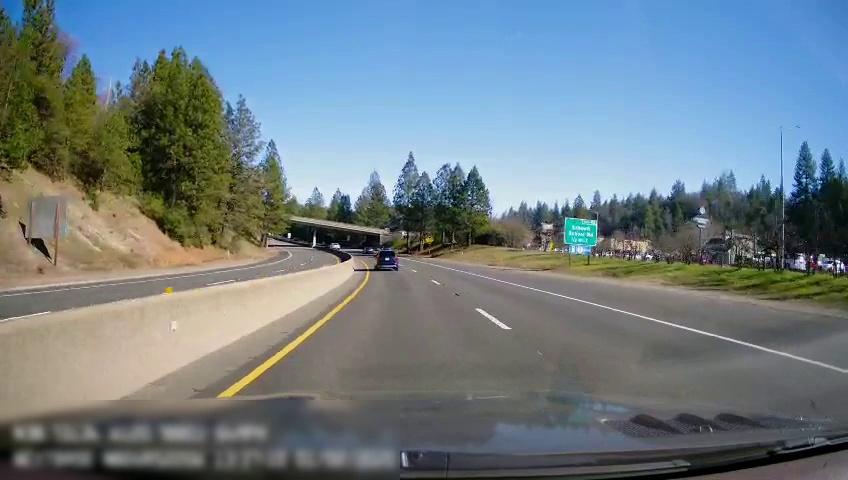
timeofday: Day
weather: Sunny
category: Drivable Space
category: Drivable Space
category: Vehicles | Truck
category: Vehicles | SUV
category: Lanes | Current Lane
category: Lanes | Current Lane
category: Lanes | Alternate Lane
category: Lanes | Opposite Lane
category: Lanes | Opposite Lane
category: Traffic | Signs
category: Traffic | Signs
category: Traffic | Signs